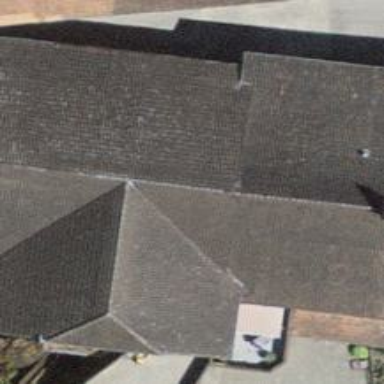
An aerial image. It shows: Farm building with half-hipped roof shape.